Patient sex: M
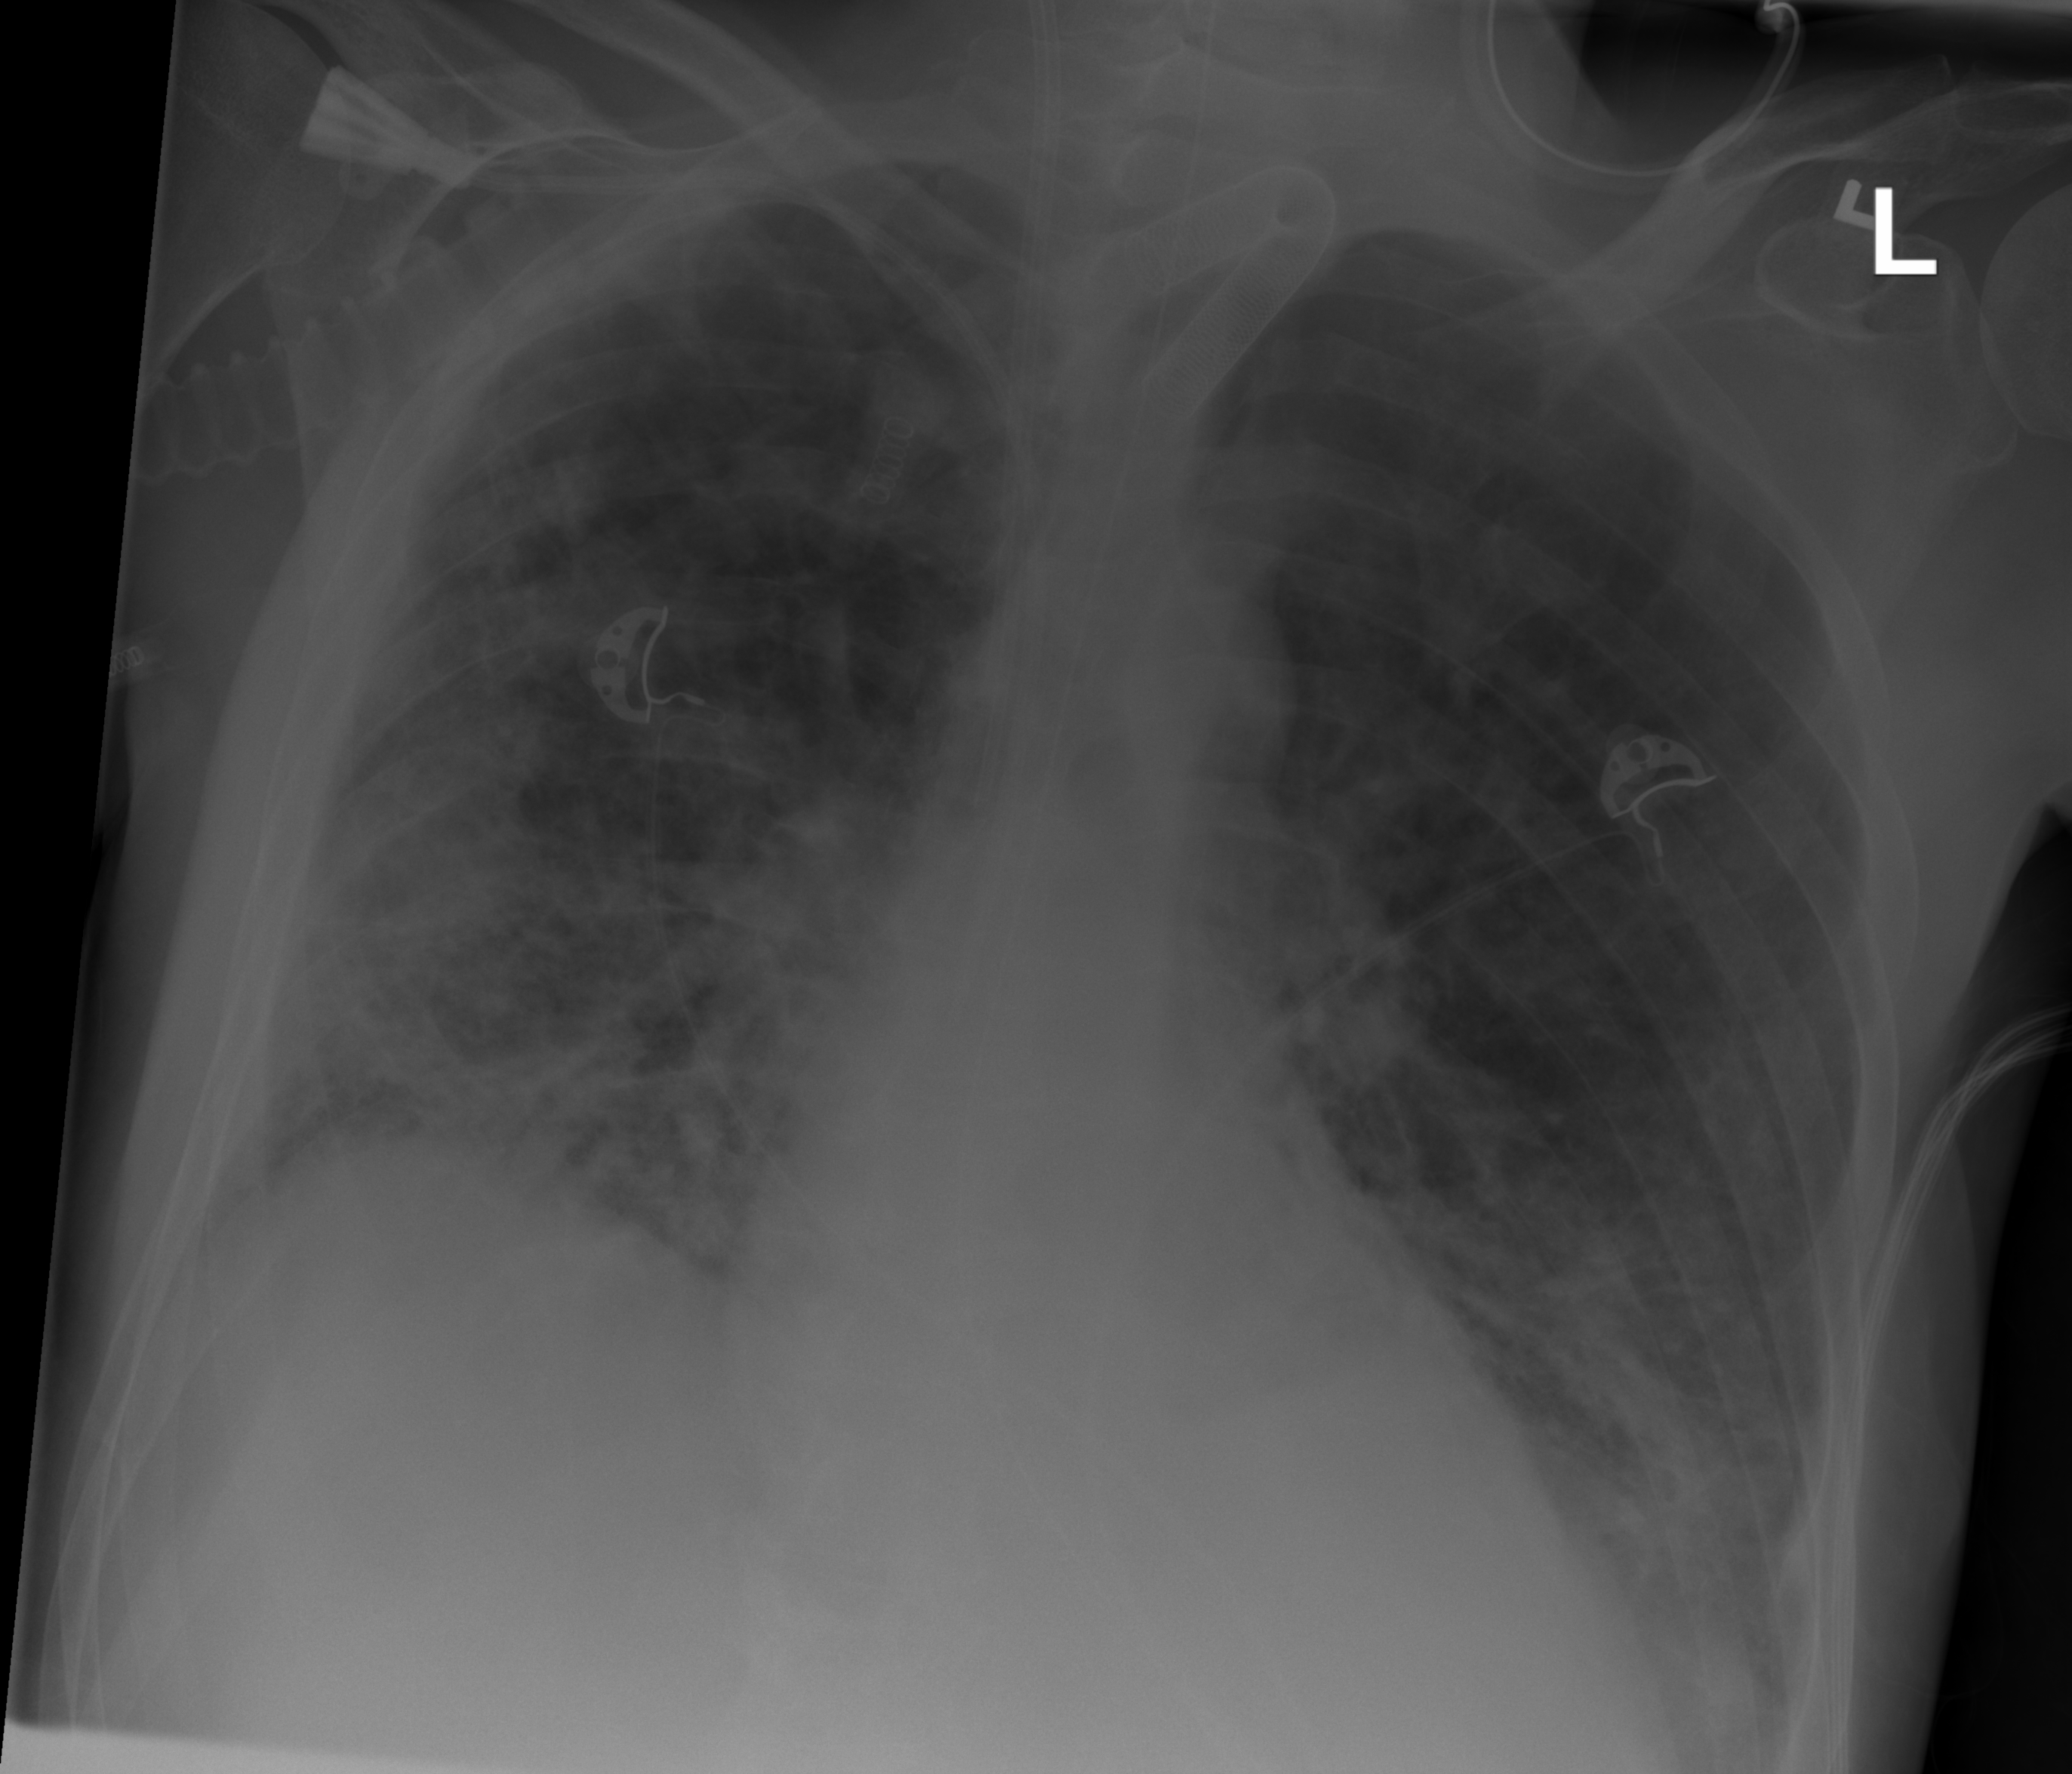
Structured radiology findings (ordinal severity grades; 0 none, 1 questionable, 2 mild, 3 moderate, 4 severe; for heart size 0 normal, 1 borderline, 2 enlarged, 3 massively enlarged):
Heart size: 0
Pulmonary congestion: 0
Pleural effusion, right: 0
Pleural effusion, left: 2
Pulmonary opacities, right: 3
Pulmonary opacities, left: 2
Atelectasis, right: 2
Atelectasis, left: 2